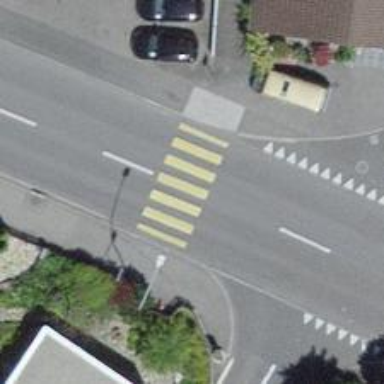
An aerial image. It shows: Marked crossing with zebra stripes on the road.